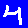
Digit: 4